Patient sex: M
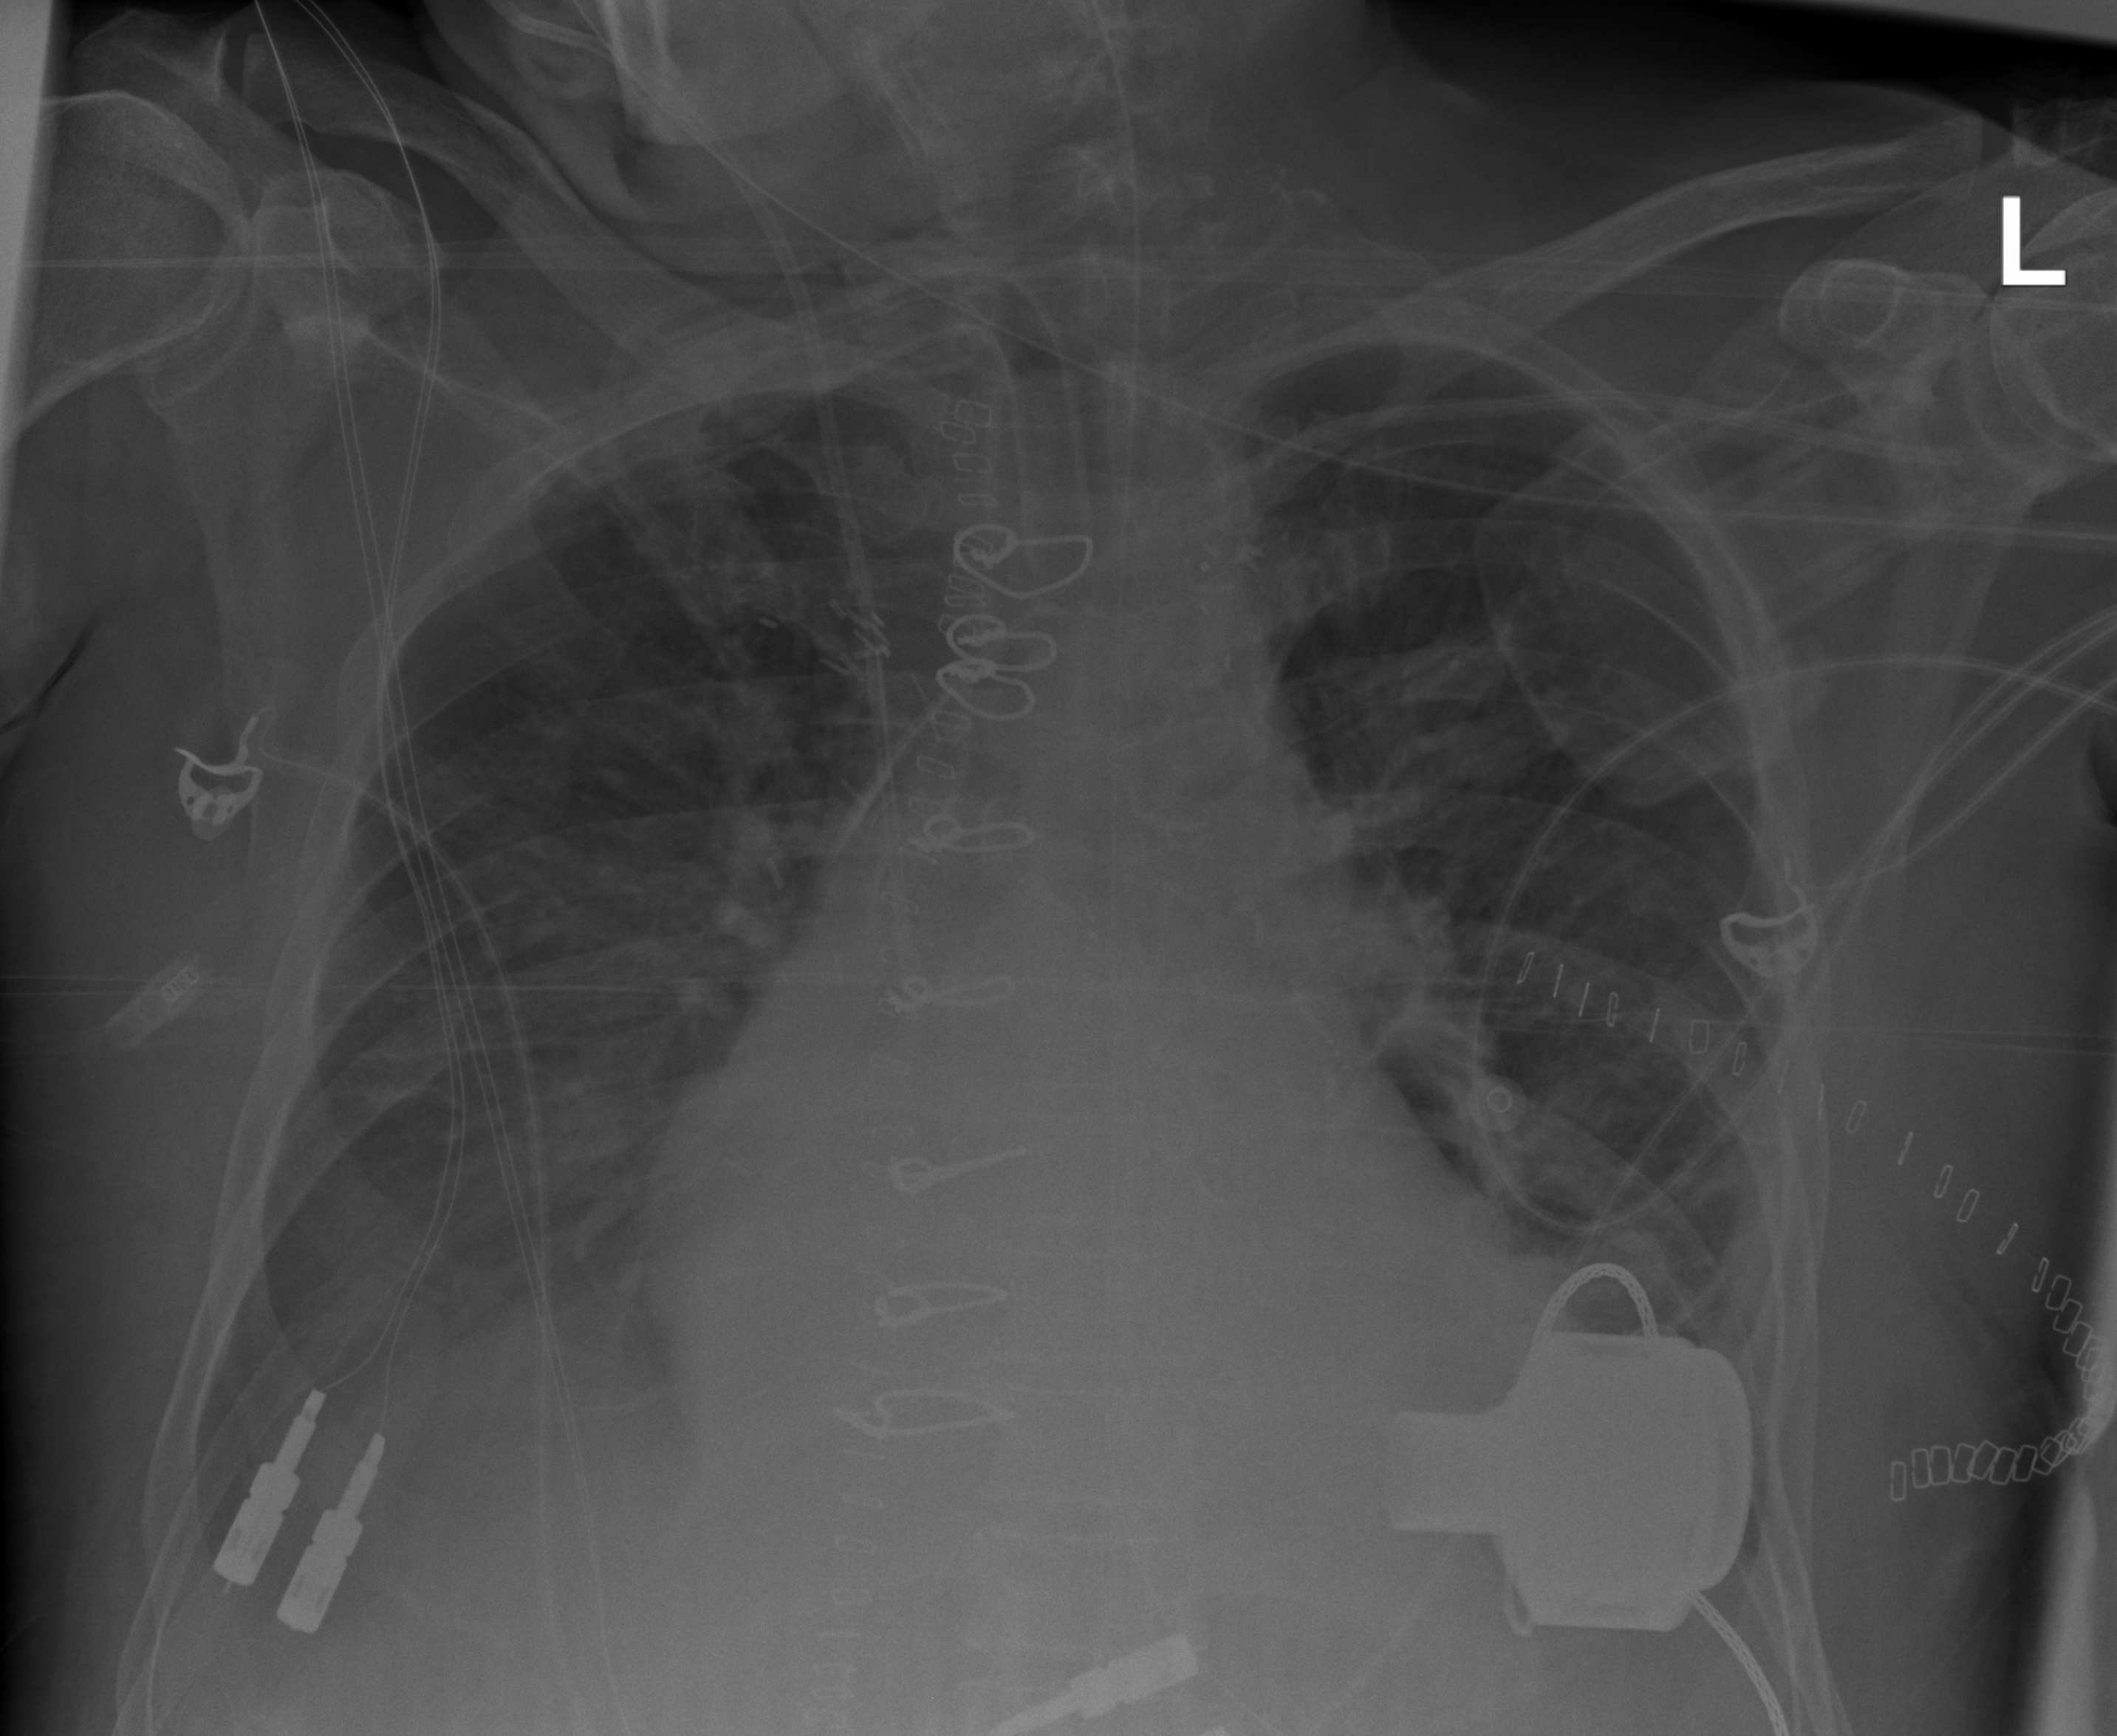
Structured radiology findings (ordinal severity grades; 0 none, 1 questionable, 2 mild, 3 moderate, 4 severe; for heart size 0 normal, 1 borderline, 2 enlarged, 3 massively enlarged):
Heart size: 2
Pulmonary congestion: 2
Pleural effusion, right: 3
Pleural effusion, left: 0
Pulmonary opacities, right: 0
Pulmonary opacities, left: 0
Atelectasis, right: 2
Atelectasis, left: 0